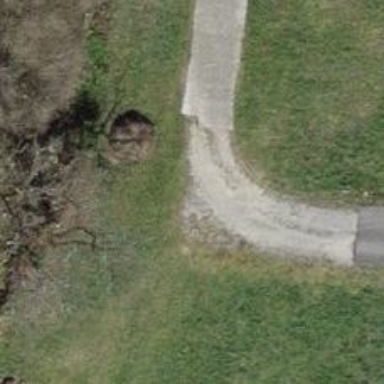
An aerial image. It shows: Service road with paving stones.